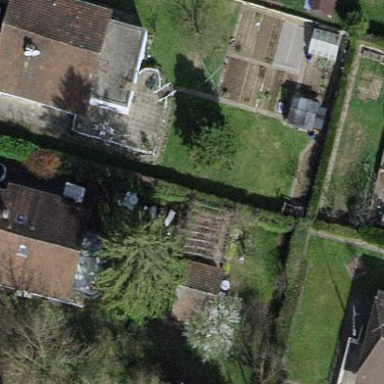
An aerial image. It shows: Garden surrounded by fence.